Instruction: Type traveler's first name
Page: traveler
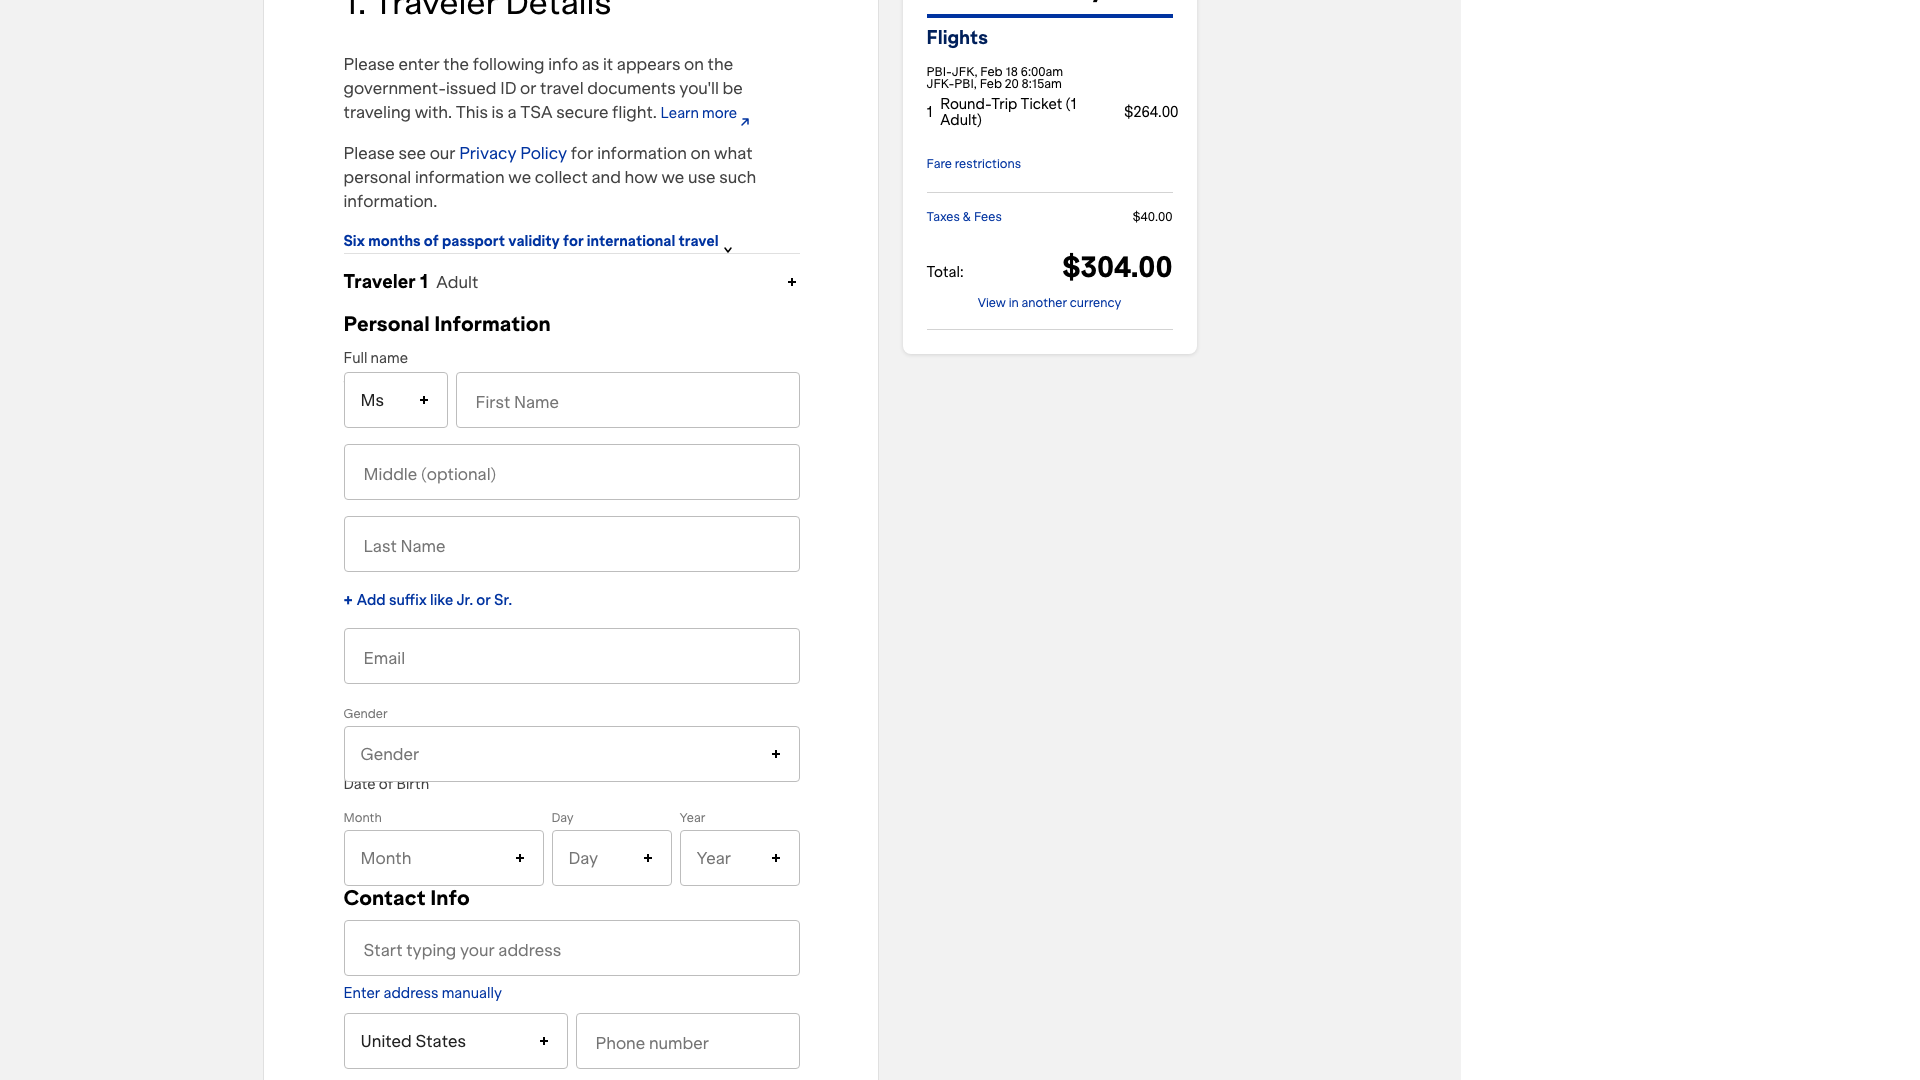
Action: type